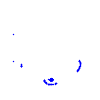
Particle: kaon